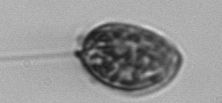
Label: Prorocentrum